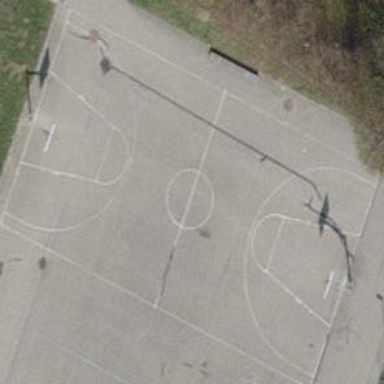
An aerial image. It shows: Basketball court on leisure land pitch.